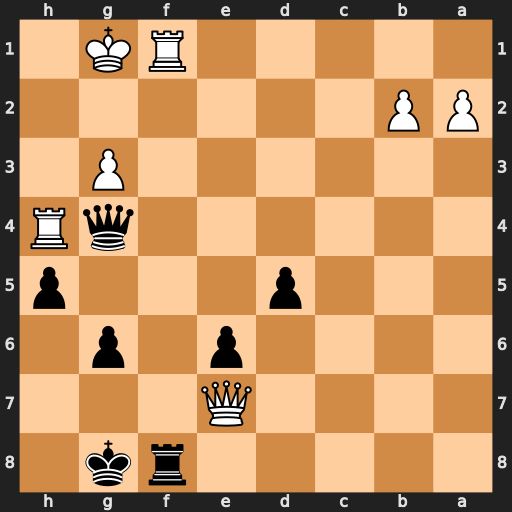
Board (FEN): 5rk1/4Q3/4p1p1/3p3p/6qR/6P1/PP6/5RK1
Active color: b
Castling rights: -
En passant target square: -
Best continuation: Qxg3+ Kh1 Rxf1#